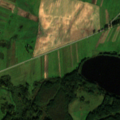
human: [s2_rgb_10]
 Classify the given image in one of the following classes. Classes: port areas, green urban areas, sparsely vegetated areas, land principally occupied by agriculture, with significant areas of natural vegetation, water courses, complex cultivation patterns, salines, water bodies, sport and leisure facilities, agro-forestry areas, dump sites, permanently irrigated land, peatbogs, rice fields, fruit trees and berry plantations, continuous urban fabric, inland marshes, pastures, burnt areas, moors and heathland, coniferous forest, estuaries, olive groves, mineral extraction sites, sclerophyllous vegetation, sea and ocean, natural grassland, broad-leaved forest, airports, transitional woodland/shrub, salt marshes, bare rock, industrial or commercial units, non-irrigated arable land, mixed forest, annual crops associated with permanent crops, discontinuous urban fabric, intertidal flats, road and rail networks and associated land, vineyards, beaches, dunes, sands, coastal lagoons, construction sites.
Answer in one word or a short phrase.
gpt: non-irrigated arable land, complex cultivation patterns, broad-leaved forest, transitional woodland/shrub, water bodies